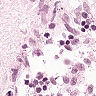
Metastatic tissue present: no